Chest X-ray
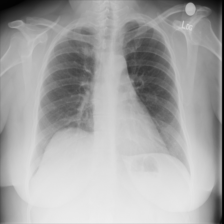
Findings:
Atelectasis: negative
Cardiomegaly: negative
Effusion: negative
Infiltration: negative
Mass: negative
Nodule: negative
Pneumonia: negative
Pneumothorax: negative
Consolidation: negative
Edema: negative
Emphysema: negative
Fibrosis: negative
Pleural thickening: negative
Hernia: negative